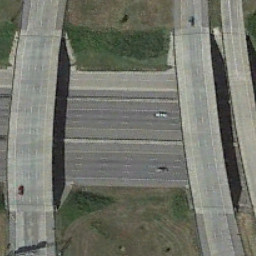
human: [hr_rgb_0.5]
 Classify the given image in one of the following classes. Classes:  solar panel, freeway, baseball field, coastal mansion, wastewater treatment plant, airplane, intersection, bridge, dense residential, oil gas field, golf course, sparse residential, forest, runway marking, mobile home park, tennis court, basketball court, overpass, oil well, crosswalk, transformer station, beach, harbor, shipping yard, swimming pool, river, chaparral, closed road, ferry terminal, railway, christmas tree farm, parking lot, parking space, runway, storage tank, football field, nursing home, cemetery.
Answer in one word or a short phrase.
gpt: overpass